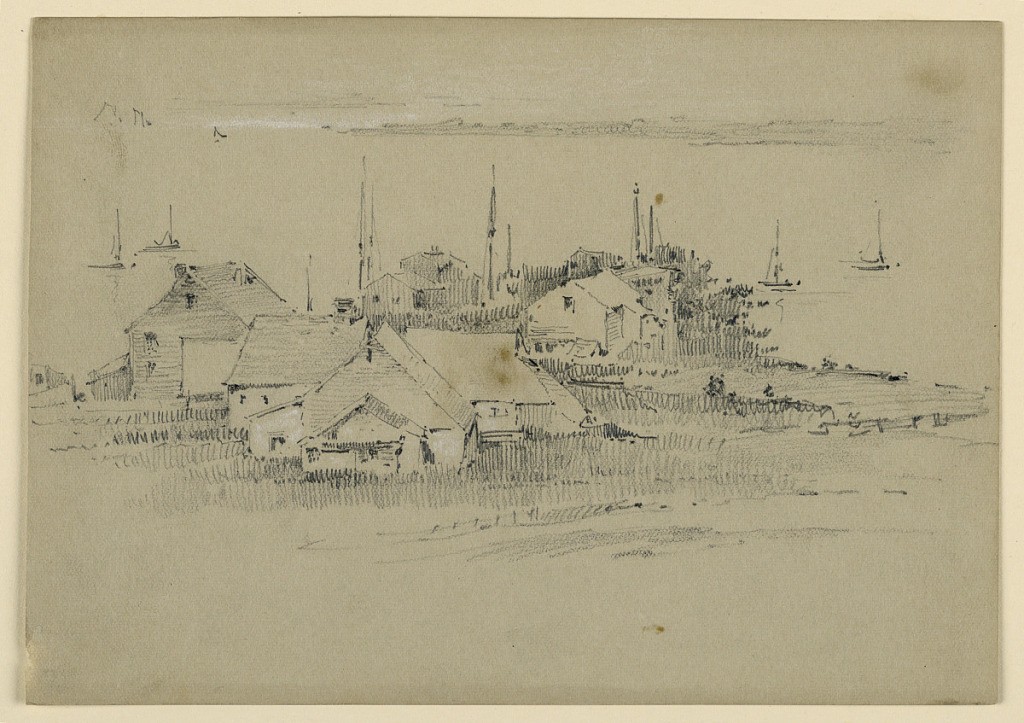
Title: Fishing Village
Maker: Arnold William Brunner, American, 1857–1925
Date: ca. 1883
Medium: Graphite and white heightening on grey paper
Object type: Drawing
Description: Houses, center foreground. Sailboats in bay. Low ridge; coast line, beyond.